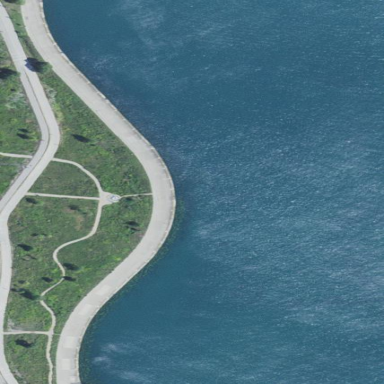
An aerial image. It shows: Breakwater structure.